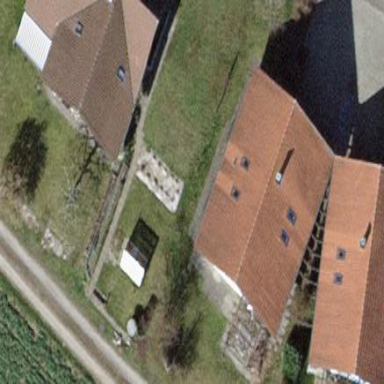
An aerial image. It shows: Detached building with gabled roof.